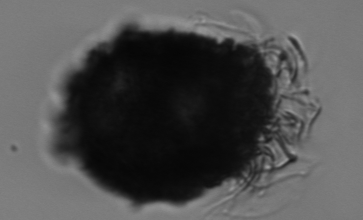
Label: Stenosemella_morphotype1